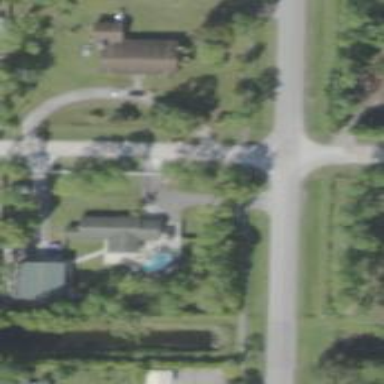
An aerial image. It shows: Road with stop sign.